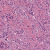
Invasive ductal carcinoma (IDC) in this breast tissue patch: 1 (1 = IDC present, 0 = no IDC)